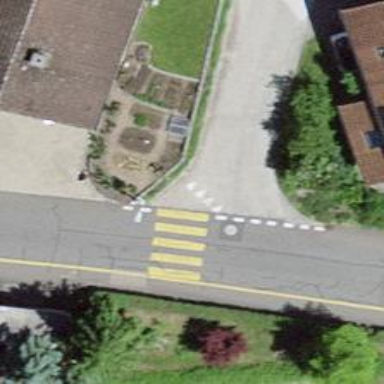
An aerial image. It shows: Marked zebra crossing on the road.